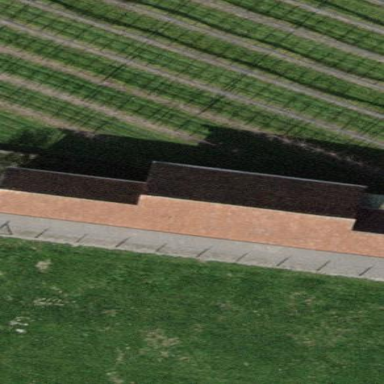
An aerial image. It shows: Barn.